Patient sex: M
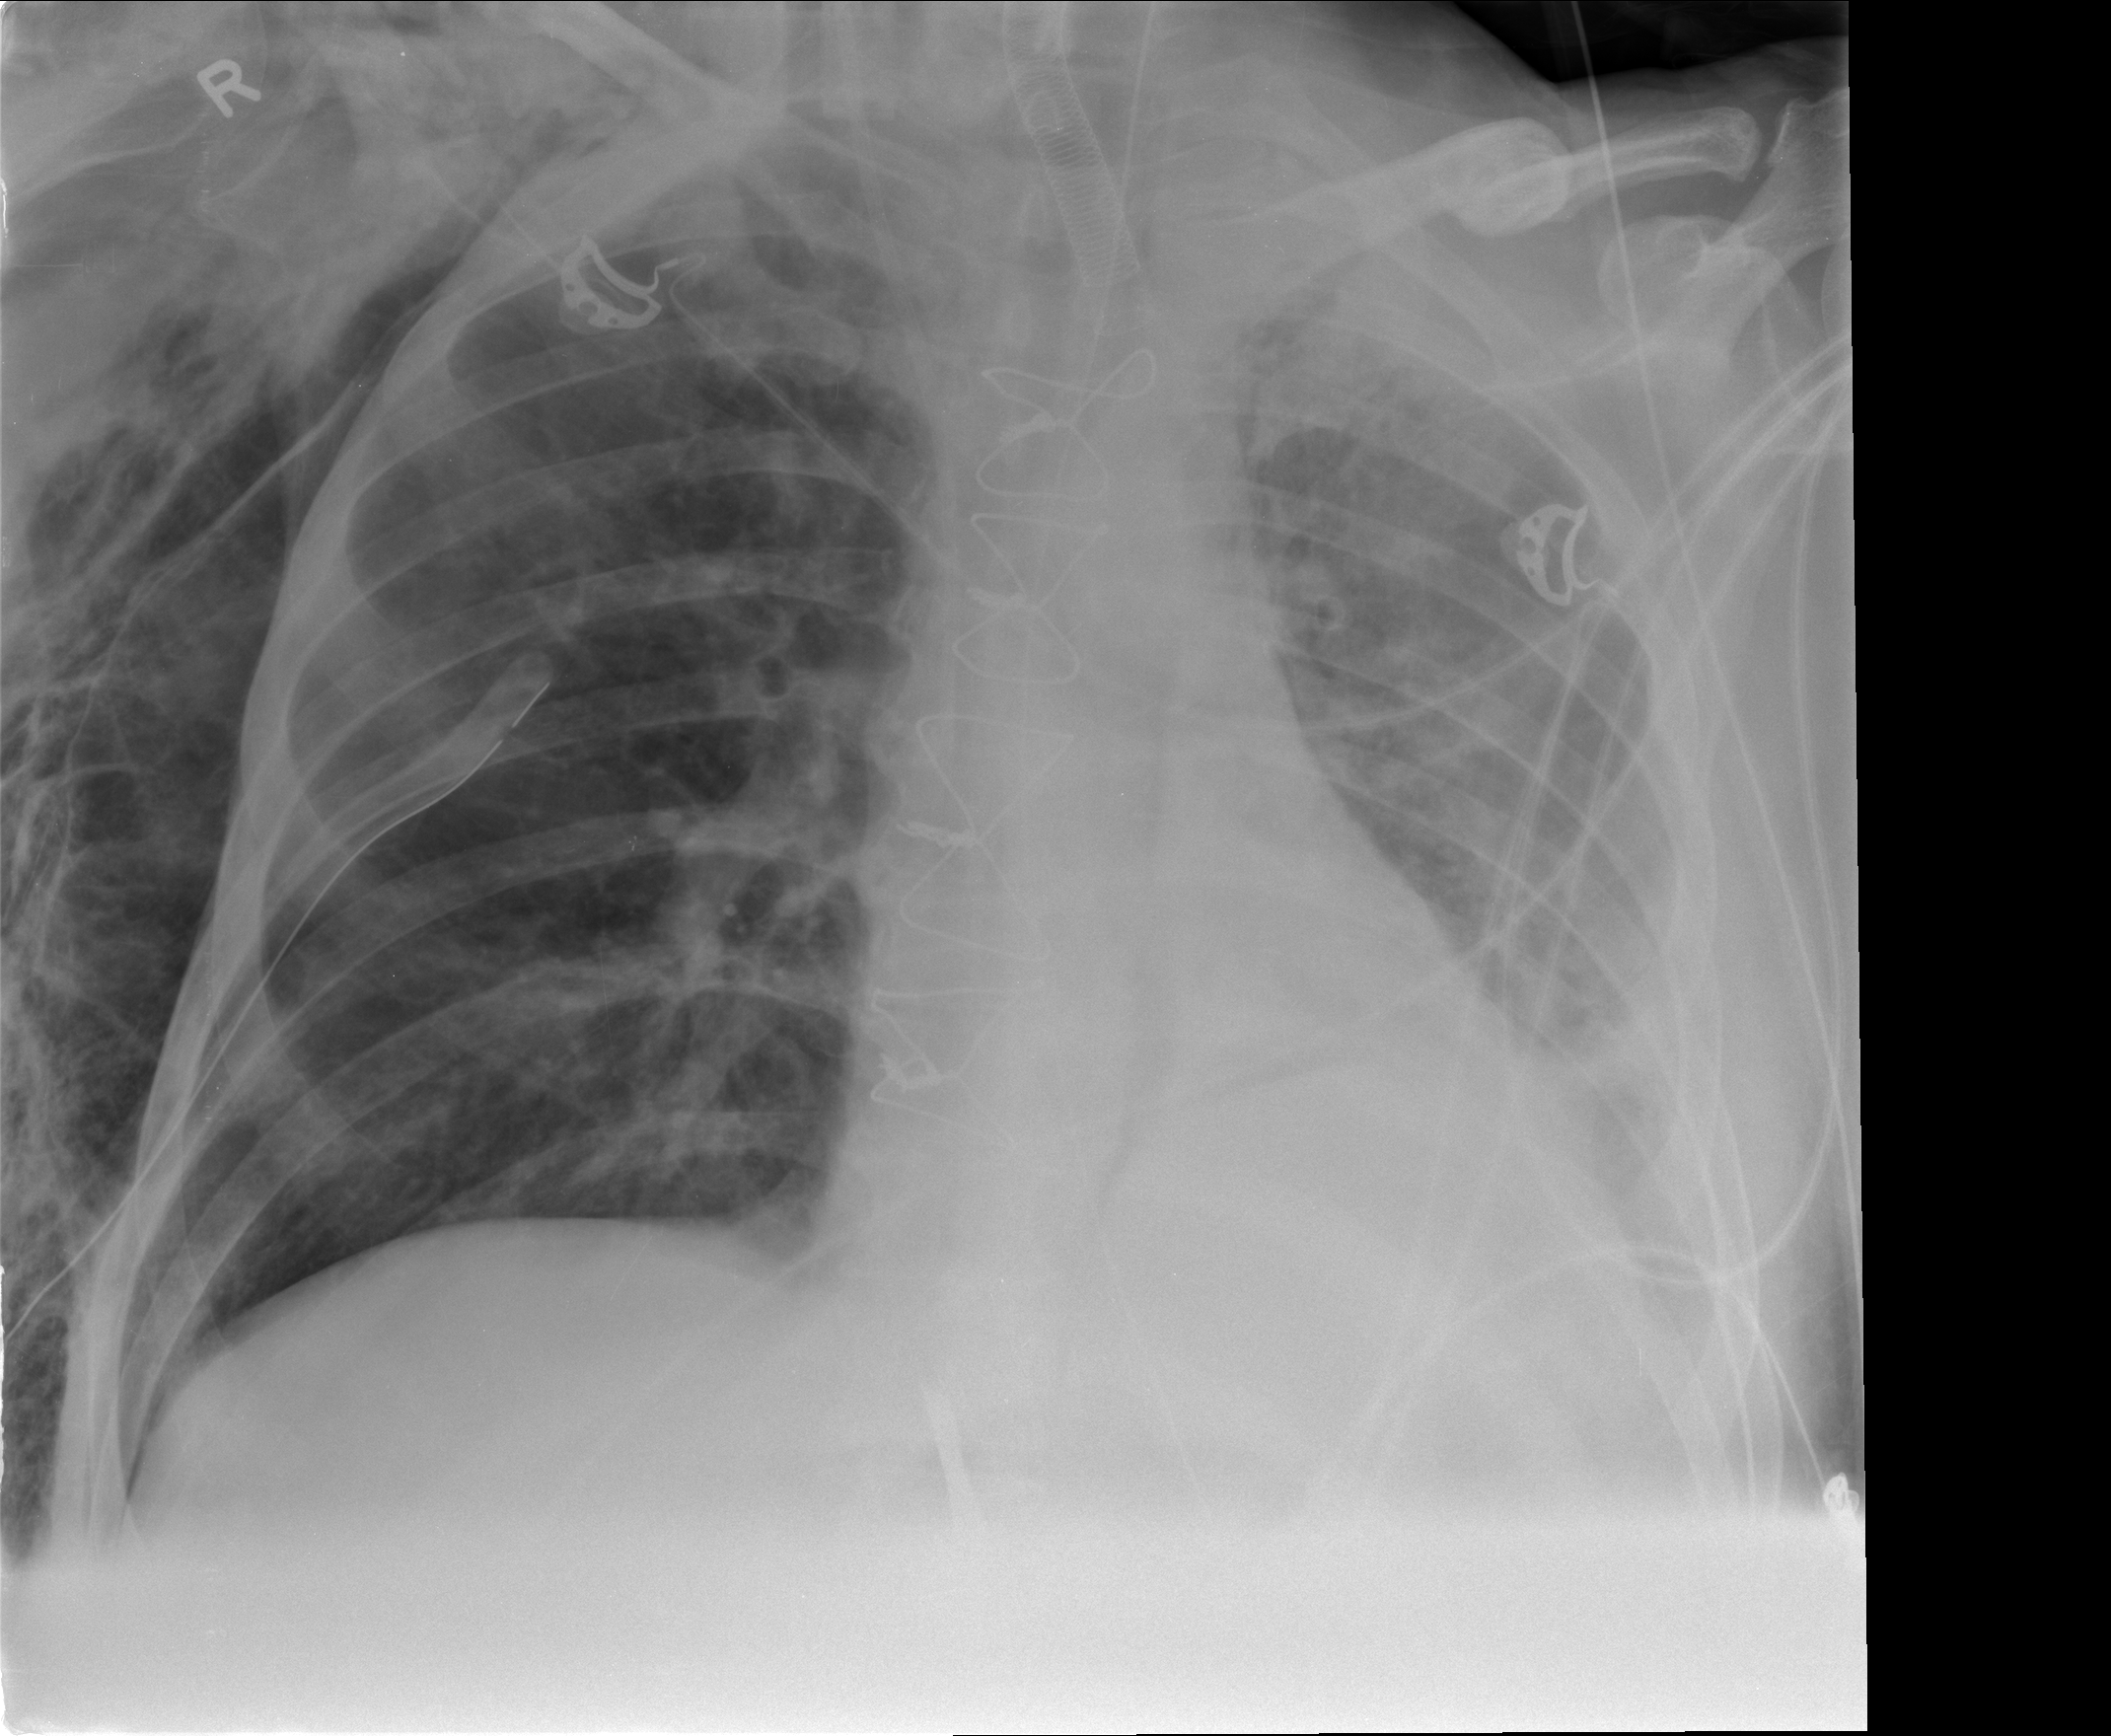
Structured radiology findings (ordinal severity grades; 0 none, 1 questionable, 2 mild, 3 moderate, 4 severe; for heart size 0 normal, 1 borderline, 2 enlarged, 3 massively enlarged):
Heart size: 0
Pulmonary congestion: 2
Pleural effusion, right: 0
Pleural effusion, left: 2
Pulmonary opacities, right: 0
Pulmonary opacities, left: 3
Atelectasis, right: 2
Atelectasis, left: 2